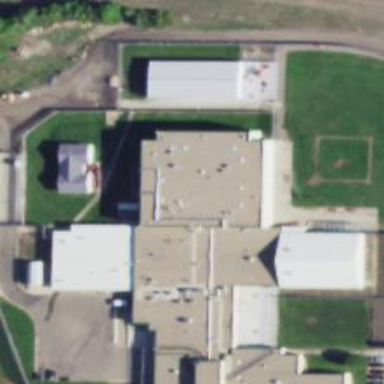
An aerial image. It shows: Prison.